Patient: sex M, age 17
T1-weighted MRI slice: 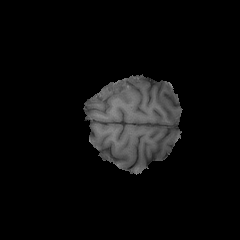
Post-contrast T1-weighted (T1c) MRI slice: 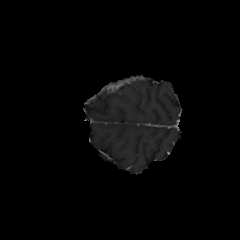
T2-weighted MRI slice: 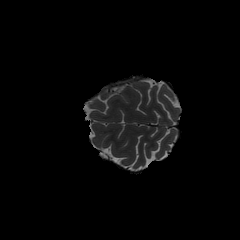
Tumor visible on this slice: yes
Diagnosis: Astrocytoma, IDH-mutant
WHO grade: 4